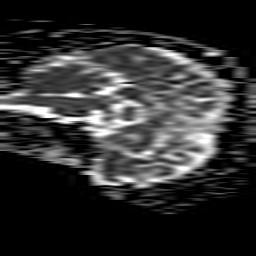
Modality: ADC
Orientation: sagittal
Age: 44
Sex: female
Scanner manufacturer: philips
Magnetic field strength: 1.5 T
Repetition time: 3.699 s
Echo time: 0.09719 s